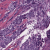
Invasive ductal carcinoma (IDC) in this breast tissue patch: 1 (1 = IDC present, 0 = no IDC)